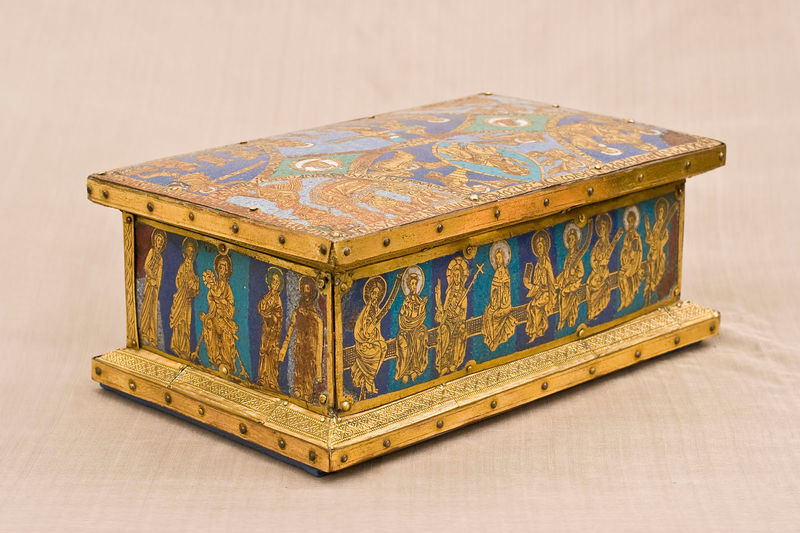
Titel: Andreaskästchen
Institution: Siegburg, St. Servatius, Schatzkammer
Schlagwörter: blau, menschen, männer, türkis, bibel, gold, stoff, relief, nägel, foto, fotografie, truhe, deckel, dose, vergoldet, kreuz, rechteck, religion, kiste, kasten, heiligenschein, sarg, christus, jesus, jesus christus, heilige, jünger, gegenstand, objekt, kästchen, schatz, azur, erlöser, heiligenscheine, apostel, messias, gottessohn, sohn gottes, christkind, christkönig, heilland, erretter, jesus von nazaret